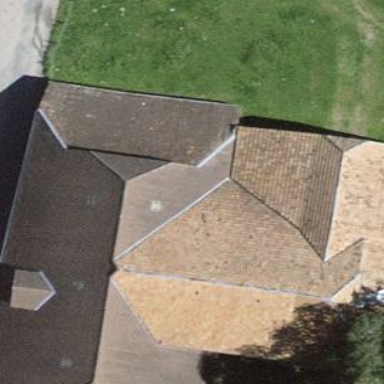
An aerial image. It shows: Barn.